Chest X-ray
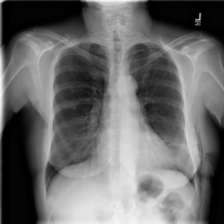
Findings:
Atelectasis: negative
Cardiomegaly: negative
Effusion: negative
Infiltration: negative
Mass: negative
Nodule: negative
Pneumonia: negative
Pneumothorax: positive
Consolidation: negative
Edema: negative
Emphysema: negative
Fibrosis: negative
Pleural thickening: negative
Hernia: negative